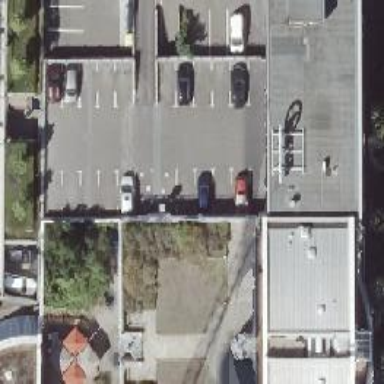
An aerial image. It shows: Road serving as parking aisle.